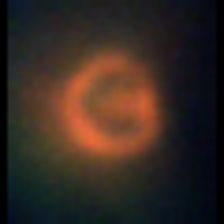
Taxon: NanoPlankton
Group: Other